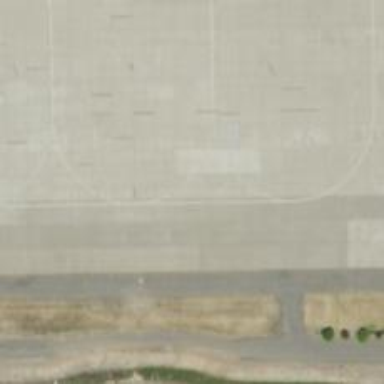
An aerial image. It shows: Image of taxiway at airport.